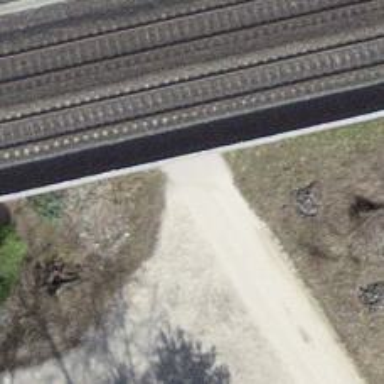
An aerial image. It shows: Track with grade2 surface type and tunnel.